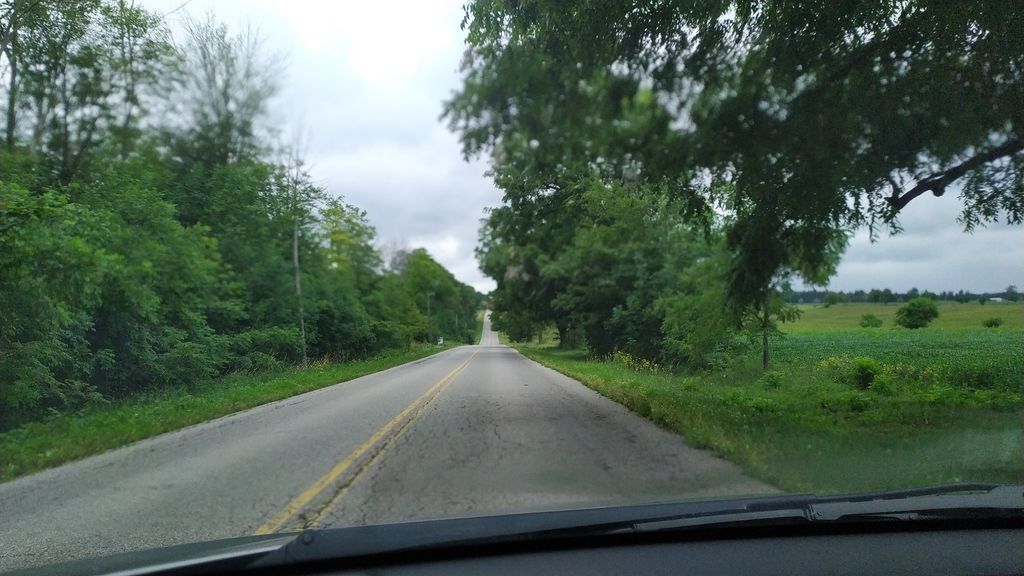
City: kitchener-waterloo